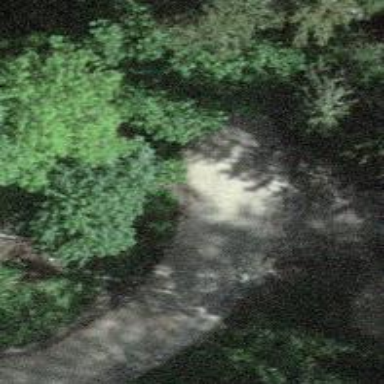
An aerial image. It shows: Gravel track with grade2 tracktype.